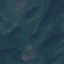
Label: Forest